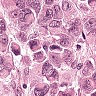
Metastatic tissue present: yes